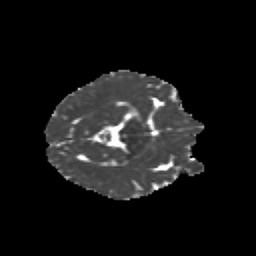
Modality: MD
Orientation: axial
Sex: female
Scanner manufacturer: siemens
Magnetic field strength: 3 T
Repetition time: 5 s
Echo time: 0.071 s